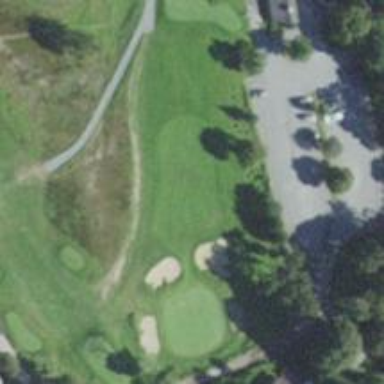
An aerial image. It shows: Path for both road and golf.